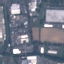
Land use / land cover class: Industrial